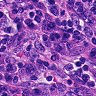
Metastatic tissue present: yes